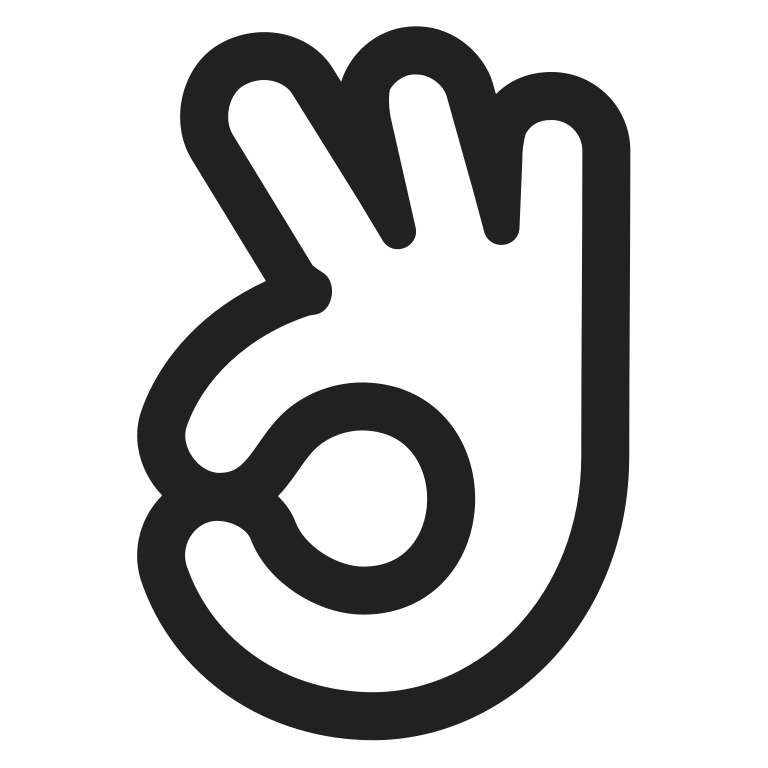
ok hand high contrast default